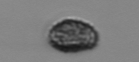
Label: Pseudochattonella_farcimen